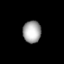
Tissue: lung
Cell type: Endothelial cells
Senescence score: 0.572
Nuclear area (px): 393
Mean DAPI intensity: 167.196